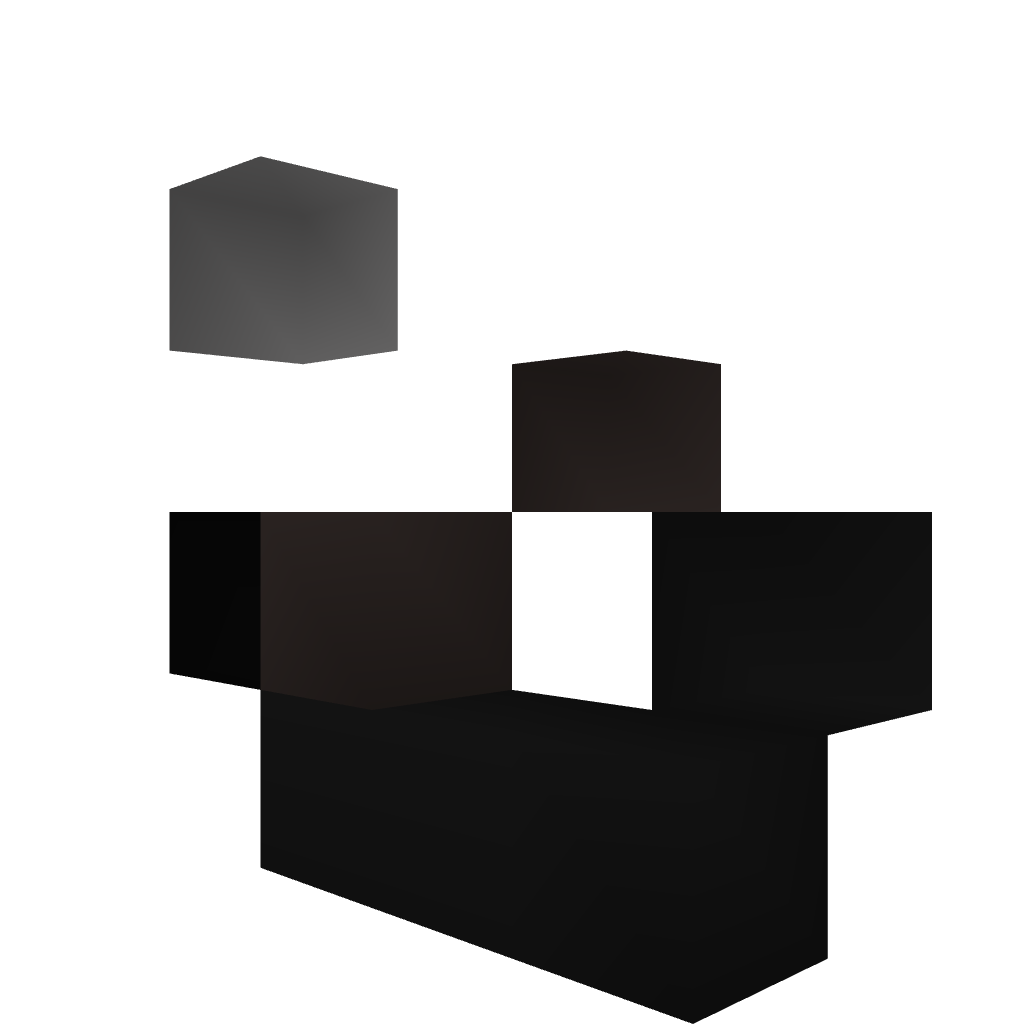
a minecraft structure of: Simple Casino